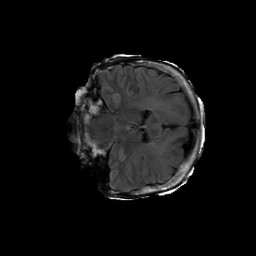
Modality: FLAIR
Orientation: coronal
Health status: ill
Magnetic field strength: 3 T